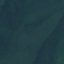
Label: Forest